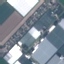
Land use / land cover: Industrial